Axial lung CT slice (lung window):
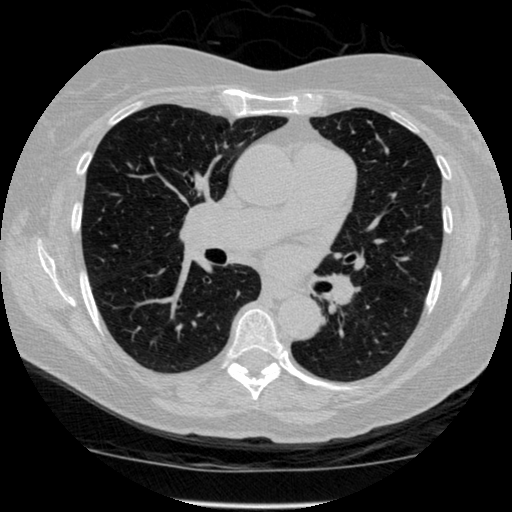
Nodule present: no